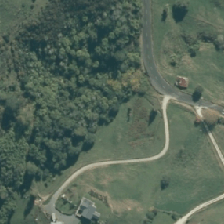
Land cover: broadleaved_indigenous_hardwood